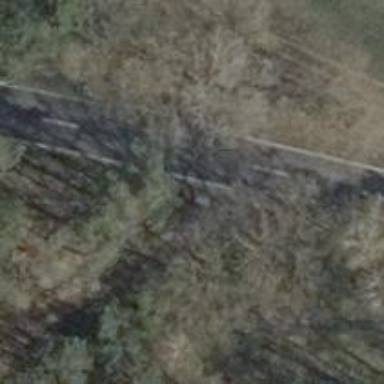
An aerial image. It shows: Secondary road with asphalt surface.